Question: I am developing an android application that consumes web service , the service output is XML
I am connecting to the web service using this code
'''
public String converse(String host, int port, String path)
throws IOException, URISyntaxException {
BufferedReader in = null;
String serviceResponse = null ;
try {
HttpClient client = new DefaultHttpClient();
HttpGet request = new HttpGet();
String serviceUrl = "http://"+host+":"+port+path;
System.out.println("service url "+serviceUrl);
request.setURI(new URI(serviceUrl));
System.out.println("Request "+request.toString());
HttpResponse response = client.execute(request);
in = new BufferedReader
(new InputStreamReader(response.getEntity().getContent()));
StringBuffer sb = new StringBuffer("");
String line = "";
String NL = System.getProperty("line.separator");
while ((line = in.readLine()) != null) {
sb.append(line + NL);
}
in.close();
serviceResponse = sb.toString();
} finally {
if (in != null) {
try {
in.close();
} catch (IOException e) {
e.printStackTrace();
}
}
}
return serviceResponse;
}
'''
when the application launches with WI-FI every thing works fine and when I restart the application with 3G connection it hangs and displays a the following dialog

In addition to this code I am using this method inside another method
'''
public void fillAdapter() {
//calling web service using the mentioned method
}
'''
And this function used inside an async task to fill ListView adapter
'''
protected class AsyncLoading extends AsyncTask<Void,Void, BaseModel[]>{
@Override
protected void onPreExecute(){
pd =ProgressDialog.show(BaseListActivity.this, "loading in progress", "waiting .");
}
@Override
protected BaseModel[] doInBackground(Void... params) {
fillAdapter();
return listItems;
}
@Override
protected void onPostExecute(BaseModel[] doc){
//list.setAdapter(doc);
if(doc != null) {
if(doc.length > 0 ) {
if(doc[0] instanceof Activity)
adapter = new OffersListAdapter(getApplicationContext(),doc);
else if (doc[0] instanceof Offer)
adapter = new OffersListAdapter(getApplicationContext(),doc);
else if (doc[0] instanceof Branch) {
adapter = new BranchListAdapter(getApplicationContext(),doc);
Log.i("Branch"," Added Branch");
}else if (doc[0] instanceof Consolation) {
adapter = new ListAdapter(getApplicationContext(),doc);
adapter.setDisplayImage(false);
}else if ( doc[0] instanceof Event) {
adapter = new EventListAdapter(getApplicationContext(),doc);
}
else
adapter = new ListAdapter(getApplicationContext(),doc);
}//end if doc != null
list.setAdapter(adapter);
}
handler.sendEmptyMessage(0);
}
'''
I saw <URL> but I don't have a good result I'm working on this problem for 2 days
with my thanks in advance .
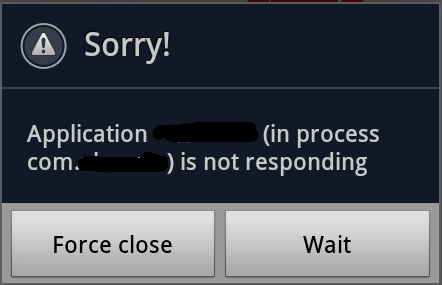
Answer: I have solved the problem , that I have a splash screen activity inside which I use C2DM and register the device in that activity using service
'''
registrationIntent.putExtra("app", PendingIntent.getBroadcast(getApplicationContext(), 0, new Intent(), 0));
registrationIntent.putExtra("sender", "someemailaddress@gmail.com");
startService(registrationIntent);
'''
I put this code inside an asyncTask and didn't block the UI
Thanks for every one who tried to help me